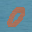
Label: 0